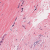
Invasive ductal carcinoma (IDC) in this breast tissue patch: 0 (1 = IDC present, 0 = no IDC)